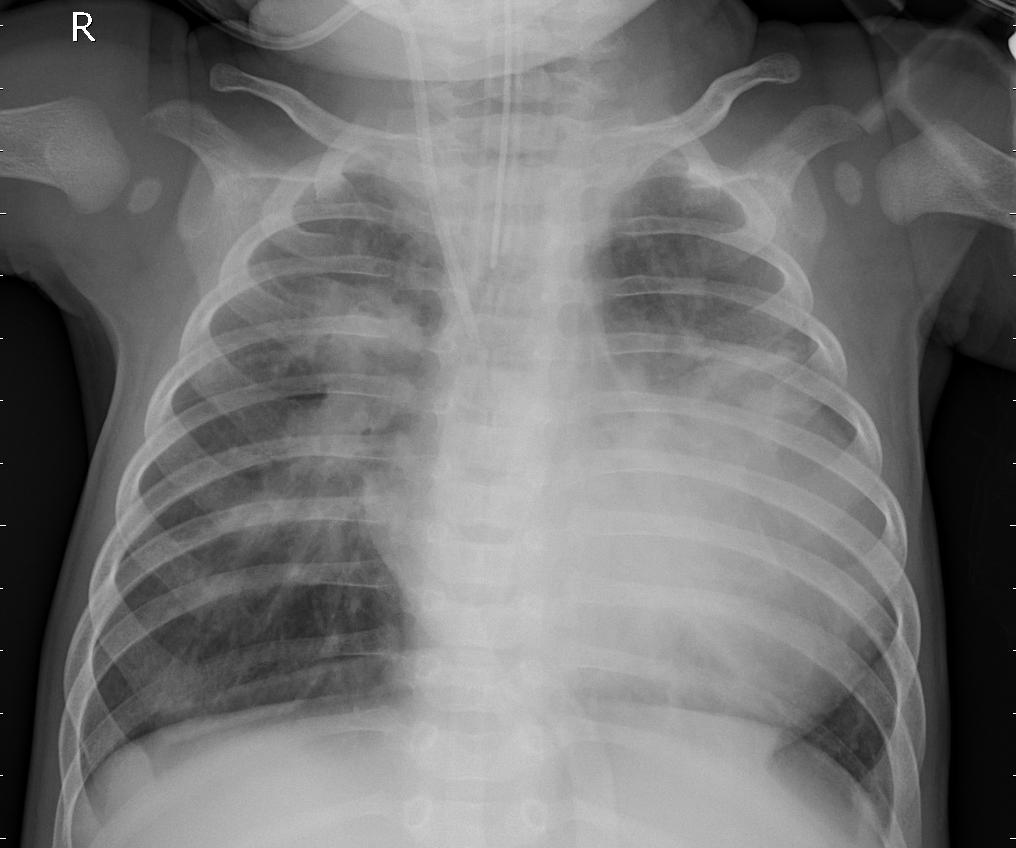
Diagnosis: PNEUMONIA